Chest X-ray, PA view. Patient: 79 years old, sex M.
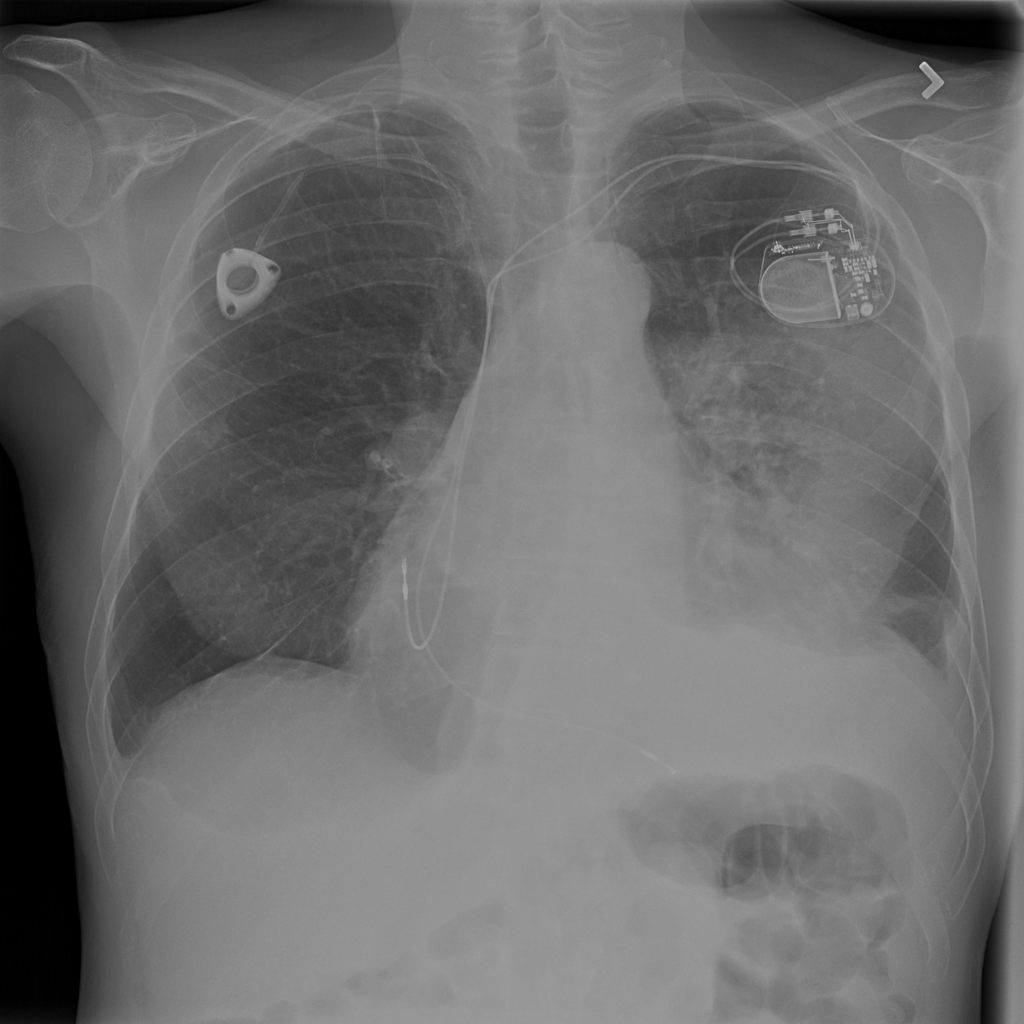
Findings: Consolidation, Effusion, Infiltration